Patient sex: M
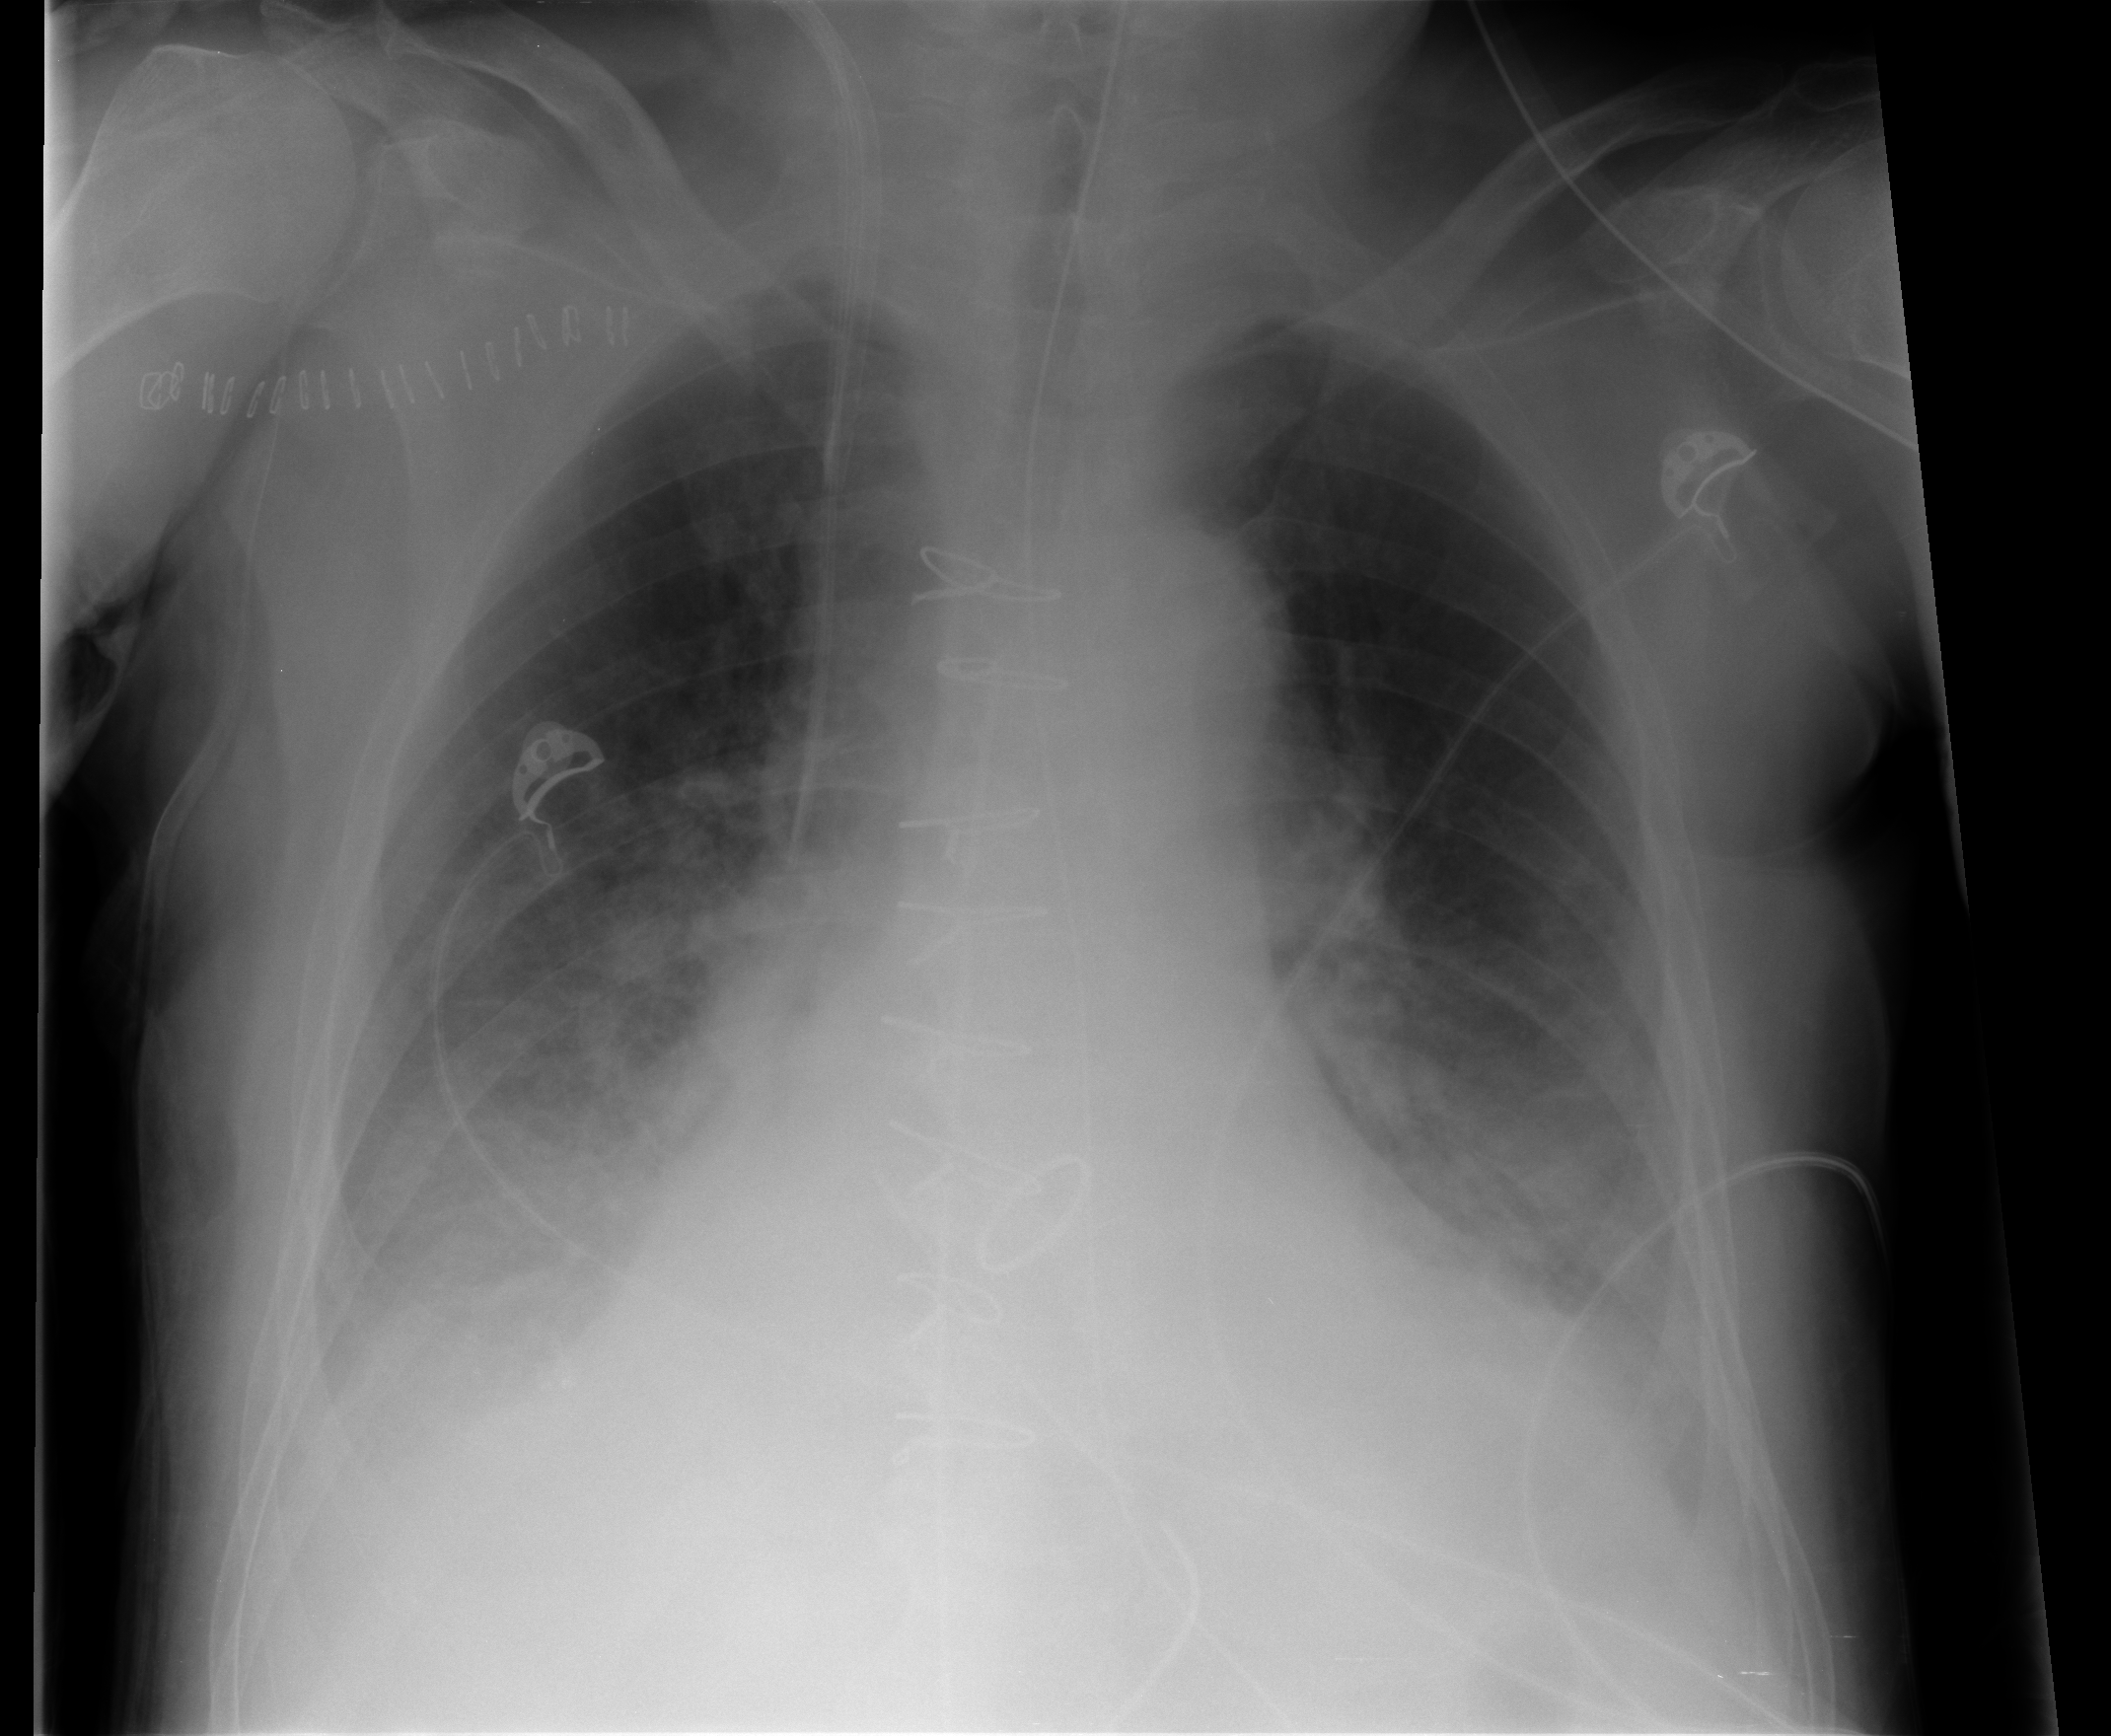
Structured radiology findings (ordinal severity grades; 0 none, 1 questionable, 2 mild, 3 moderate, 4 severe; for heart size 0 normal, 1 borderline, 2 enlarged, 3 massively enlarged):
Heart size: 2
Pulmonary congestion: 1
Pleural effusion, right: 2
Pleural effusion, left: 2
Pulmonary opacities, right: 2
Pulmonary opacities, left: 1
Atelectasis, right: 2
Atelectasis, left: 2